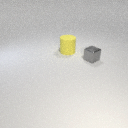
large yellow rubber cylinder to the left of small gray metal cube